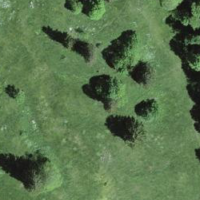
EUNIS habitat code: 24
Species observed at this site:
Geum rivale